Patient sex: M
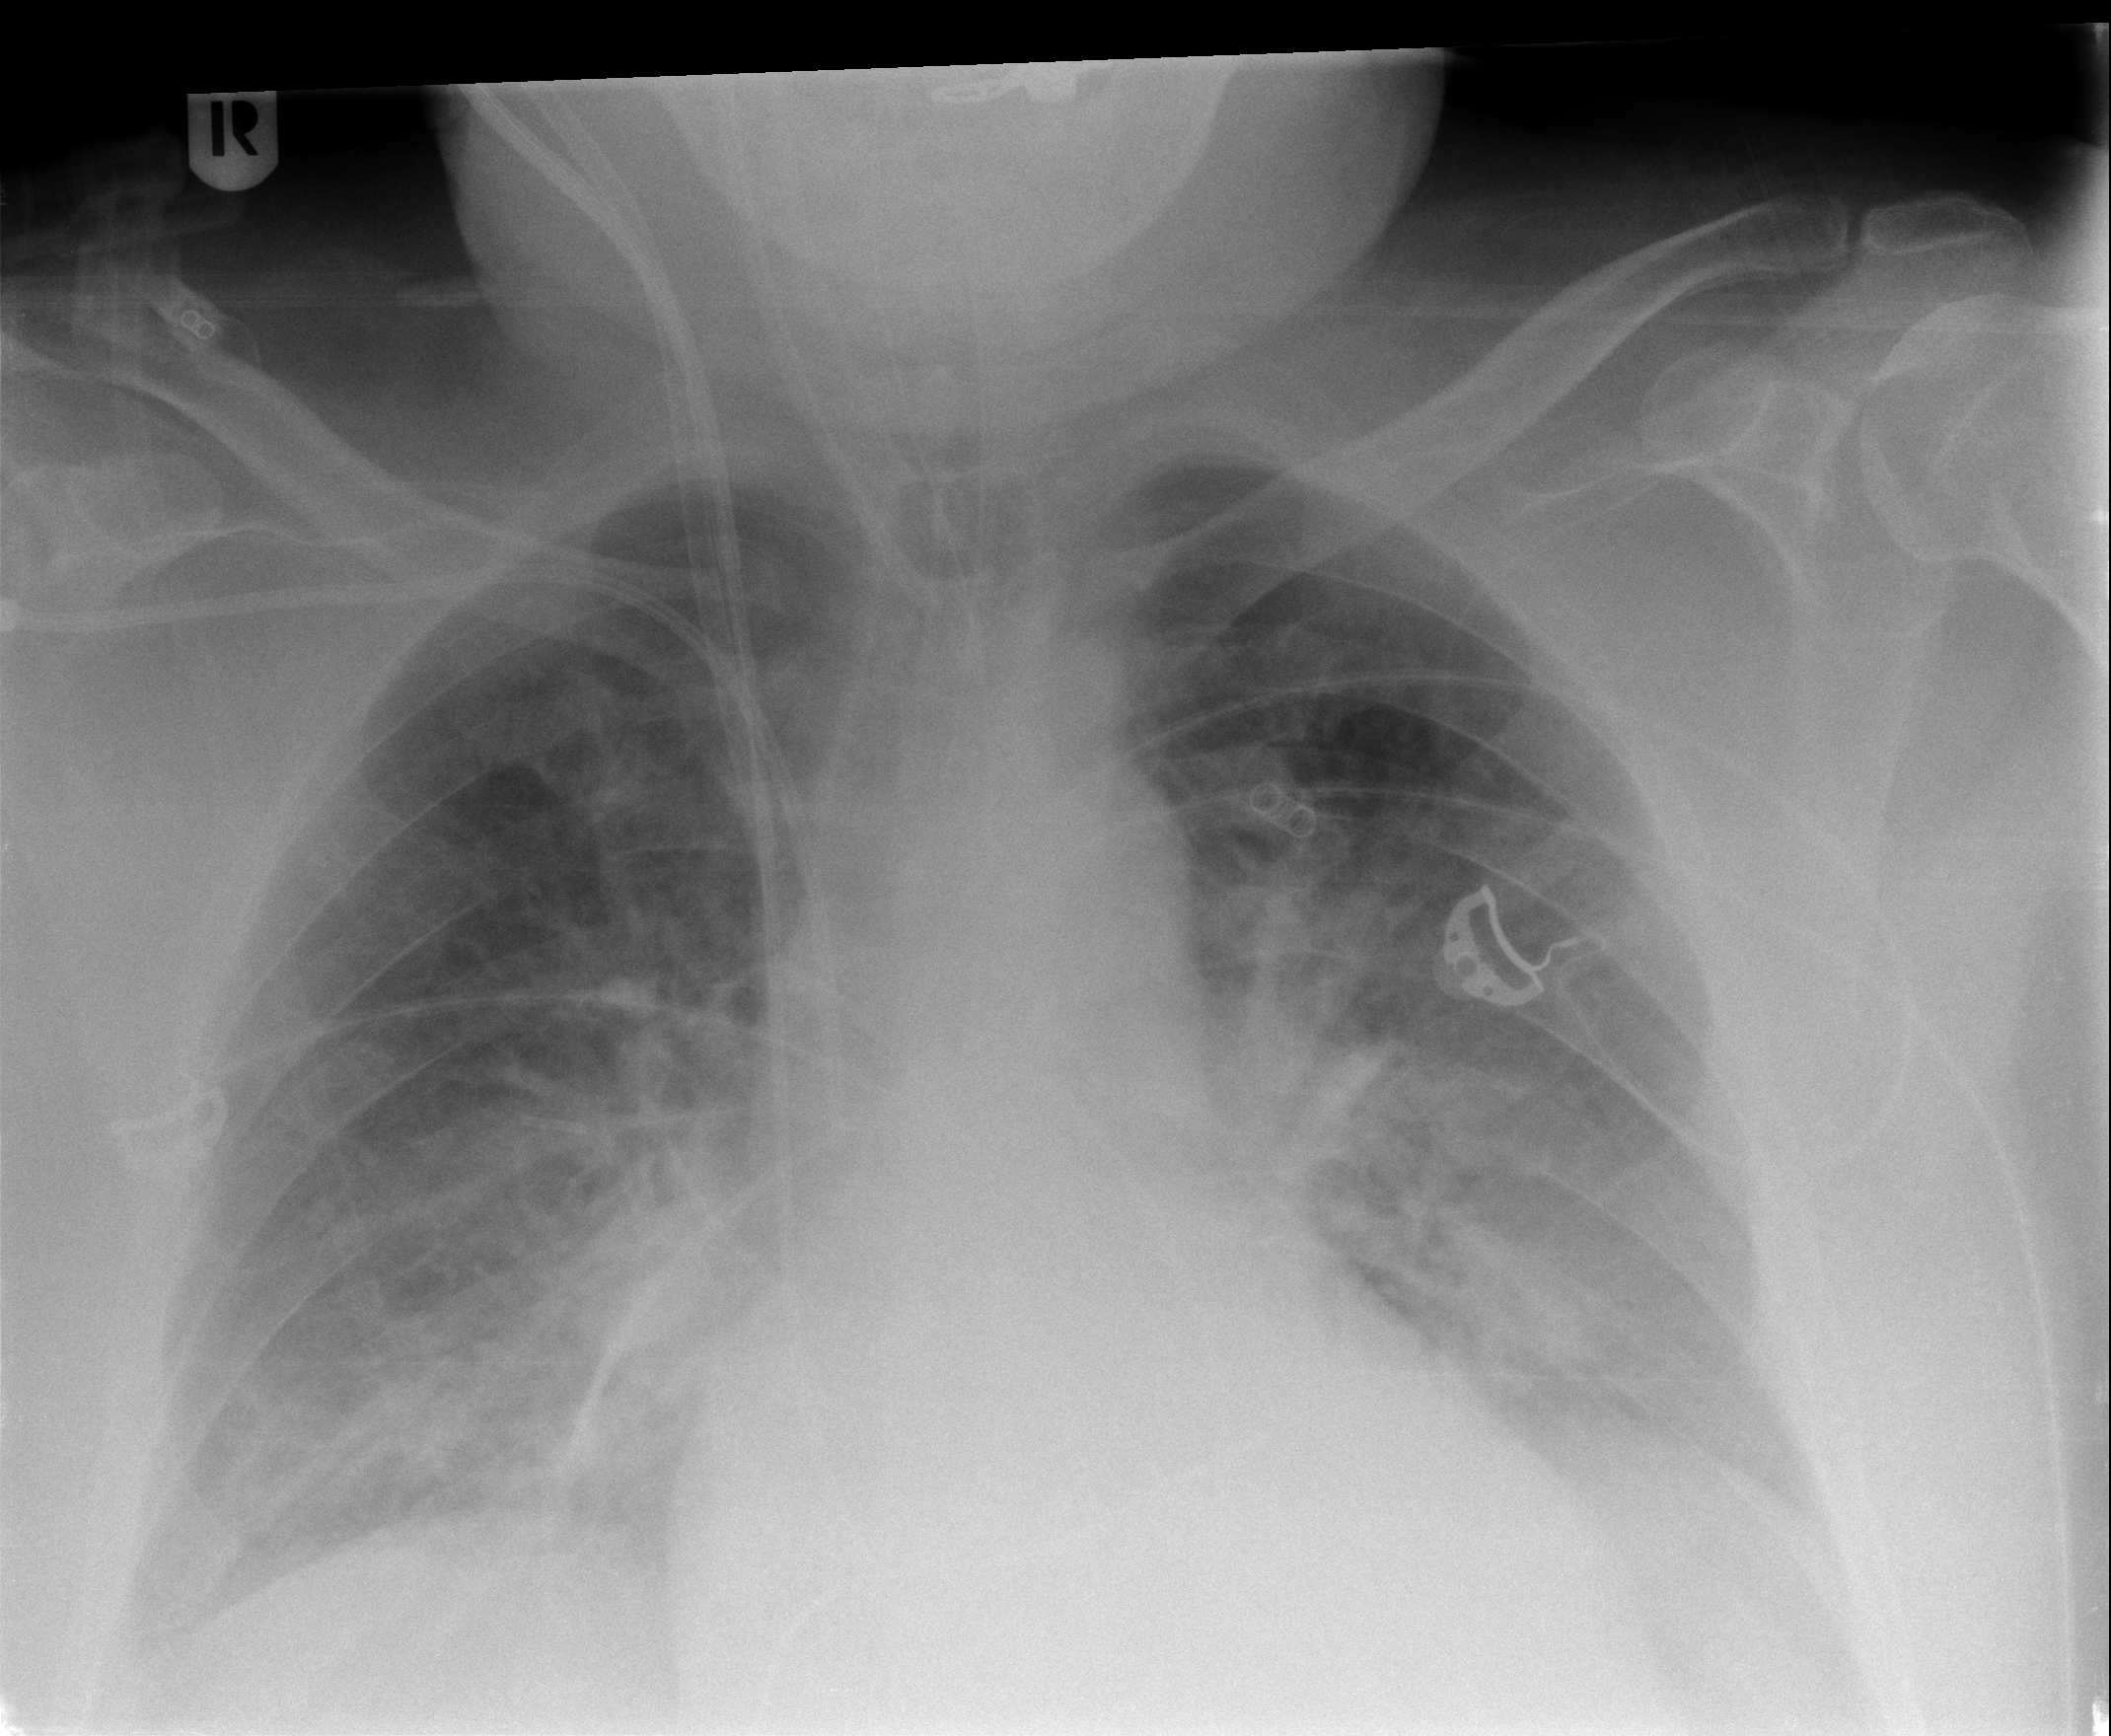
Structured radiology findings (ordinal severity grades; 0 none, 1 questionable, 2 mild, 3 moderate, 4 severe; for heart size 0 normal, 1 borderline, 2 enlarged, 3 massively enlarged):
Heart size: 0
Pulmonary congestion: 0
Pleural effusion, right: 0
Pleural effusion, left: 2
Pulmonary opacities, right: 2
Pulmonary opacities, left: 0
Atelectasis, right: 2
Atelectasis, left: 0